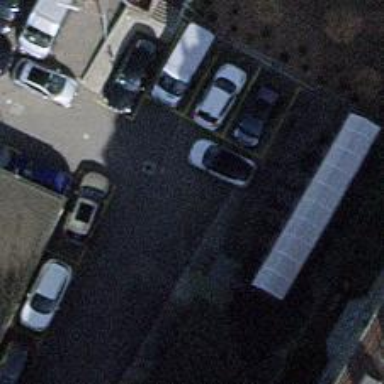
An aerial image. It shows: Road serving as parking aisle.